Question: I'm trying to deploy the following sample node application to an Azure website:
'''
var http = require('http');
var port = process.env.port || 1337;
http.createServer(function (req, res) {
res.writeHead(200, { 'Content-Type': 'text/html' });
try {
var canvasModule = require('canvas'),
canvas = new canvasModule(200, 200),
ctx = canvas.getContext('2d');
ctx.rotate(0.5);
ctx.font = '30px Impact';
var message = "Hello World";
ctx.fillText(message, 40, 40);
ctx.strokeRect(30, 5, 160, 50);
res.end('<html><img src="' + canvas.toDataURL() + '" /></html>');
} catch (e) {
res.end('Error: ' + e);
}
}).listen(port);
'''
The tricky part is that I'm using a node module called "<URL>" that needs to be compiled at install time using node-gyp.
According to <URL> Microsoft page native modules are not supported on Azure Web-sites and the compiled version of the module should be copied to Azure for the app to work properly:
> While most modules are simply plain-text JavaScript files, some
modules are platform-specific binary images. These modules are
compiled at install time, usually by using Python and node-gyp. One
specific limitation of Azure Web Sites is that while it natively
understands how to install modules specified in a package.json or
npm-shrinkwrap.json file, it does not provide Python or node-gyp and
cannot build native modules.Since Azure Cloud Services rely on the node_modules folder being
deployed as part of the application, any native module included as
part of the installed modules should work in a cloud service as long
as it was installed and compiled on a Windows development system.Native modules are not supported with Azure Web Sites. Some modules
such as JSDOM and MongoDB have optional native dependencies, and will
work with applications hosted in Azure Web Sites.
I deployed everything to Azure (using the publishing Wizard) and all the files were sent to Azure (apparently at least), including the compiled modules. When running the site on Azure I obtain the following exception:
'''
Error: The specified module could not be found.
D:\home\site\wwwroot
ode_modules\canvasuild\Release\canvas.node
'''
But that file is in-fact deployed on the server:

Creating a VM would obviously be an option but I would prefer to use web-sites. Anyone has any idea that I can try out?
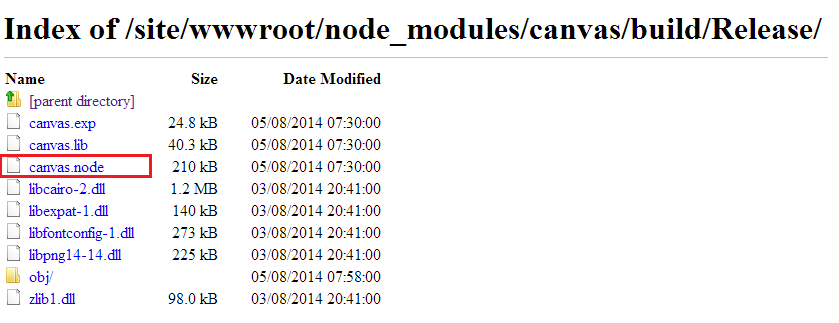
Answer: The error message ""The specified module could not be found" is a bit misleading. It can mean one or more dependent dlls are not found.
I assumed you used the <URL>.
And unfortunately even after you have all the dll, the sandbox of Azure Websites seems to prevent canvas from running. Hopefully it would be enabled in the near future.